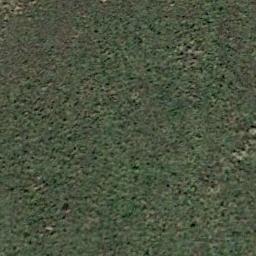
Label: meadow